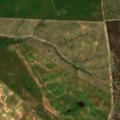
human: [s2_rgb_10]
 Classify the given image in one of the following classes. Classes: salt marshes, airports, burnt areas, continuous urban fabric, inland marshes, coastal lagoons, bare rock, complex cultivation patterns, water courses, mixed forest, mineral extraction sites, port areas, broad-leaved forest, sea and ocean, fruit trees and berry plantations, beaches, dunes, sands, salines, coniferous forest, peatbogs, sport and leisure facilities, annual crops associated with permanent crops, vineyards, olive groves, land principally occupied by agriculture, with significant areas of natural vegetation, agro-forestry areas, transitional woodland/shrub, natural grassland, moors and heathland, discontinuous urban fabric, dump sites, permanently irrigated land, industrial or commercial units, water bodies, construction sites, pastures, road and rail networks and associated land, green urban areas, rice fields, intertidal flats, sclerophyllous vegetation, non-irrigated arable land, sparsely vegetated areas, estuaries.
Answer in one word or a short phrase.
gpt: continuous urban fabric